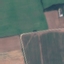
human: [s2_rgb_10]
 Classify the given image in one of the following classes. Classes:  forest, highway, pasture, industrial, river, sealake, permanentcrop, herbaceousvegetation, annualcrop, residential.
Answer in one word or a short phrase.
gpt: AnnualCrop